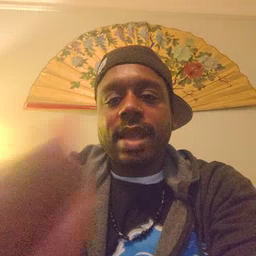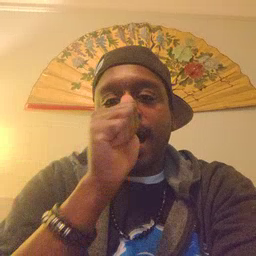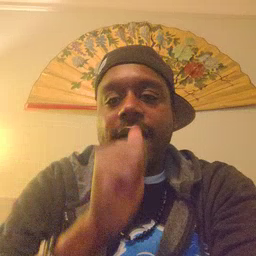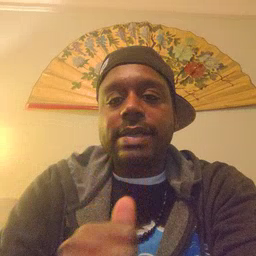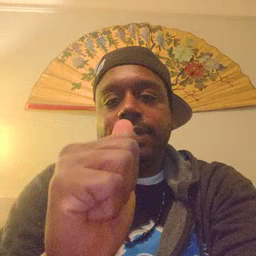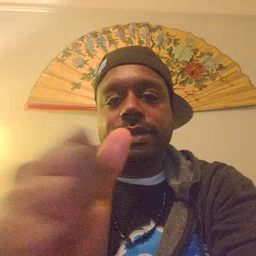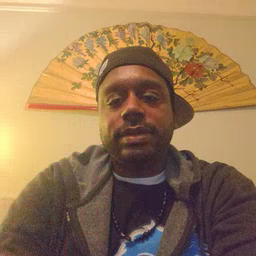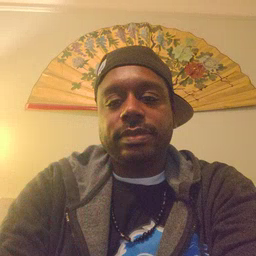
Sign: hide